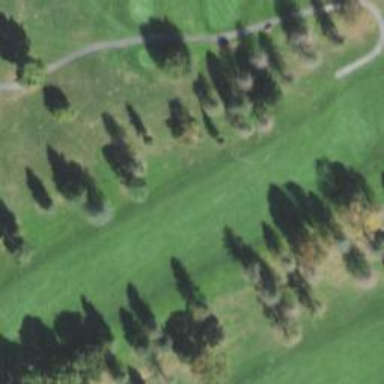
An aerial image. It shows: Golf hole.